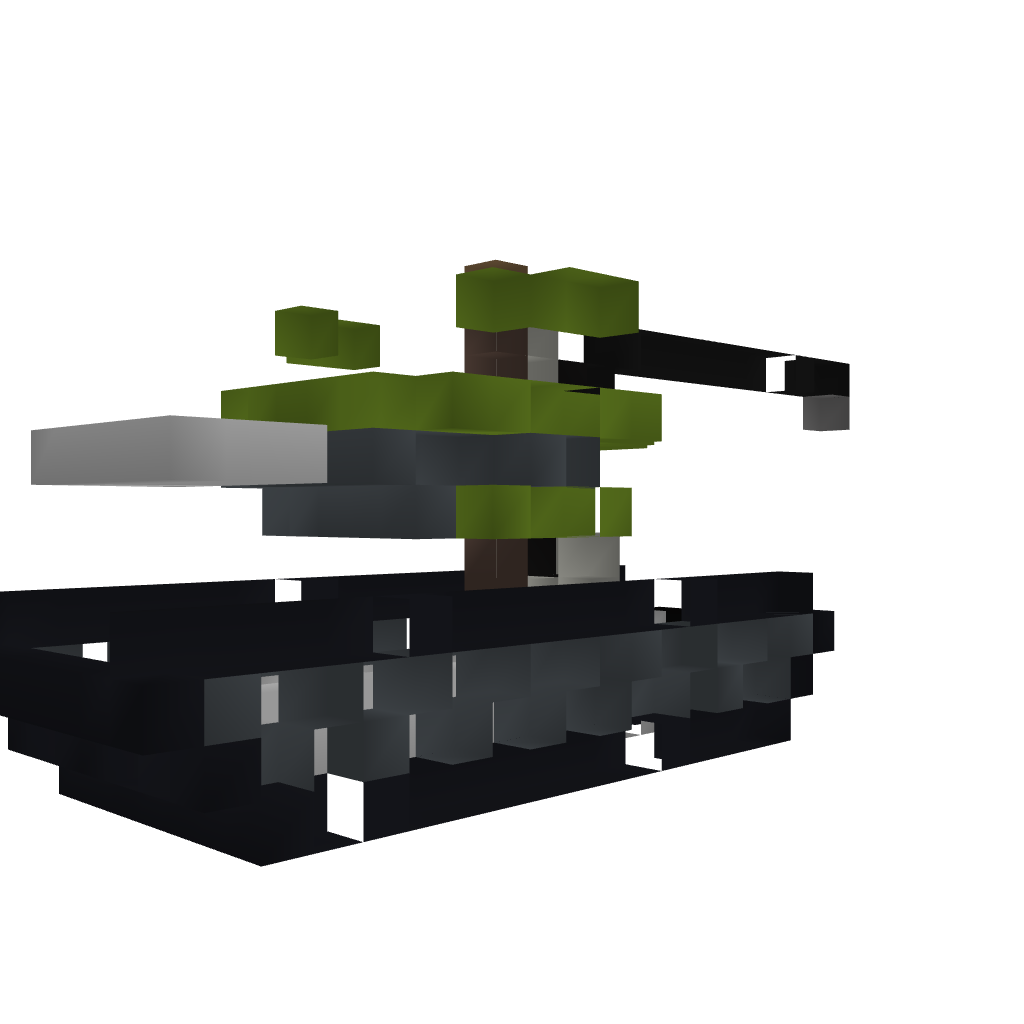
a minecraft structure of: ağır tank